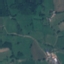
Land use / land cover class: Pasture